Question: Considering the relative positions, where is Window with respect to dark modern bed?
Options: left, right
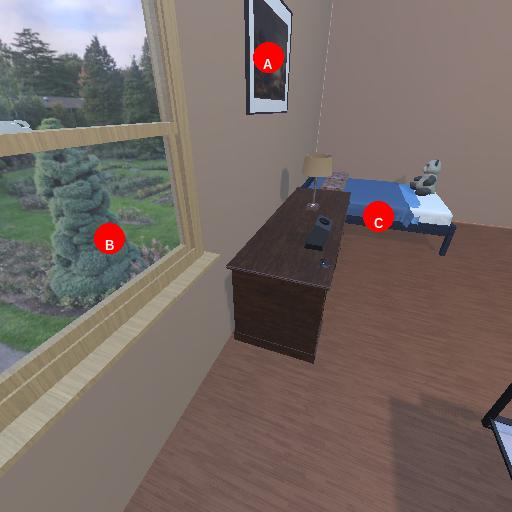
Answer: left